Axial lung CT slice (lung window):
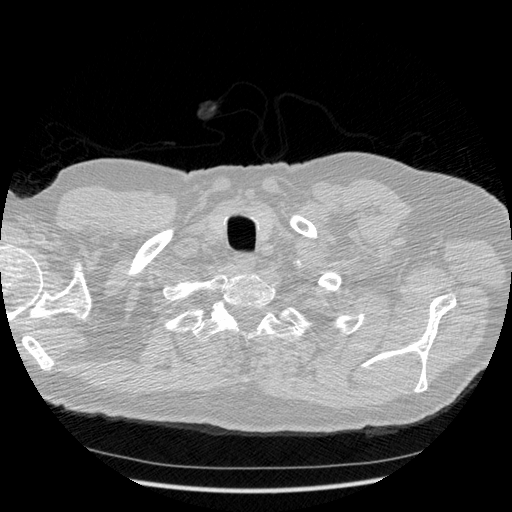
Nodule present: no